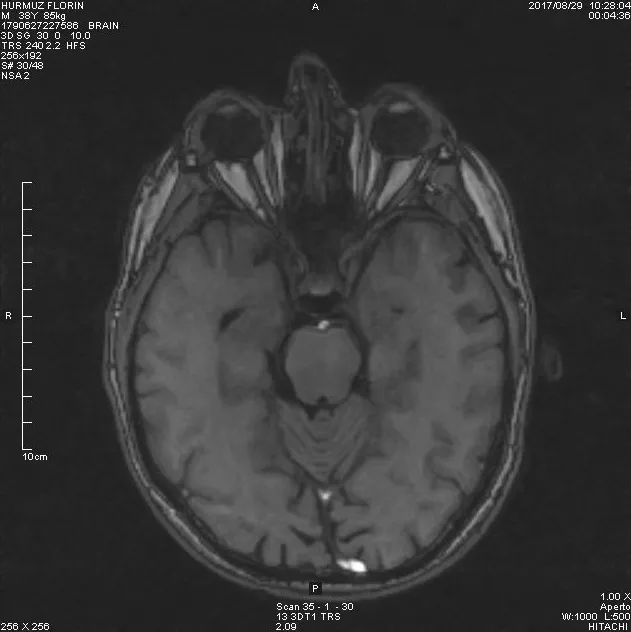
MRI in HF - The MRI in our patient showed that the mean values of optic nerve volumes were significantly lower.
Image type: radiology (mri)